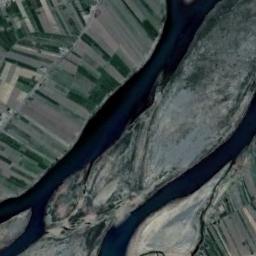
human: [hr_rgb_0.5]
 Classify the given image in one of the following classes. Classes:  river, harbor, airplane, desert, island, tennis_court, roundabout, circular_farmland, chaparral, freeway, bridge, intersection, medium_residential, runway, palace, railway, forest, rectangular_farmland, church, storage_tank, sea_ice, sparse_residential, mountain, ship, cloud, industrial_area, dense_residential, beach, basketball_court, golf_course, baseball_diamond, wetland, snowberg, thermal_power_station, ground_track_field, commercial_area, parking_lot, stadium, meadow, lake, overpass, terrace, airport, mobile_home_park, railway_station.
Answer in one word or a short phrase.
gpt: river